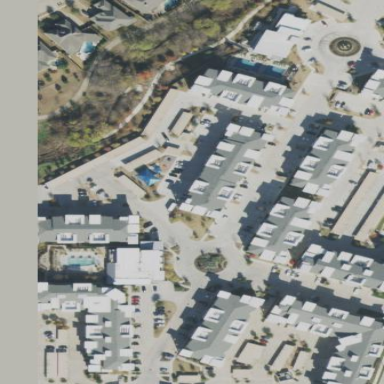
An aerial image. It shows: Residential area with apartment buildings.